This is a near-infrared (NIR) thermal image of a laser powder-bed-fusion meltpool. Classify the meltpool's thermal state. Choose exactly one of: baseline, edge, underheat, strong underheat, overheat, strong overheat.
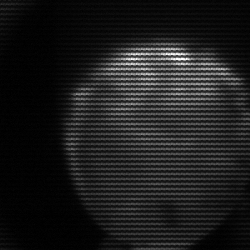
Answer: edge